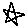
Label: star